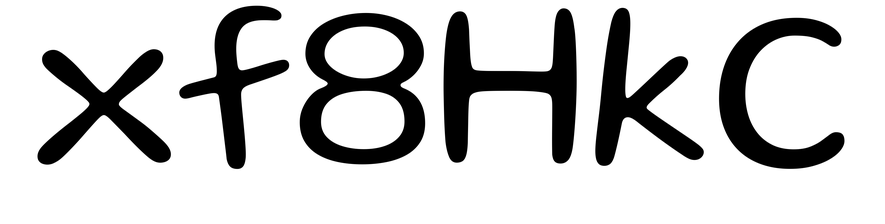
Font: Gluten_Light